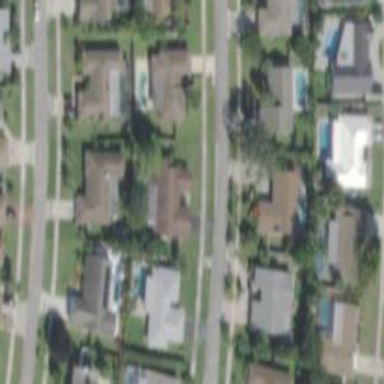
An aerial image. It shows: Sidewalk.